Field crop: maize
Growth stage: 2
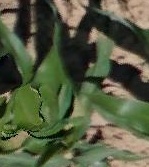
Species: maize